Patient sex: M
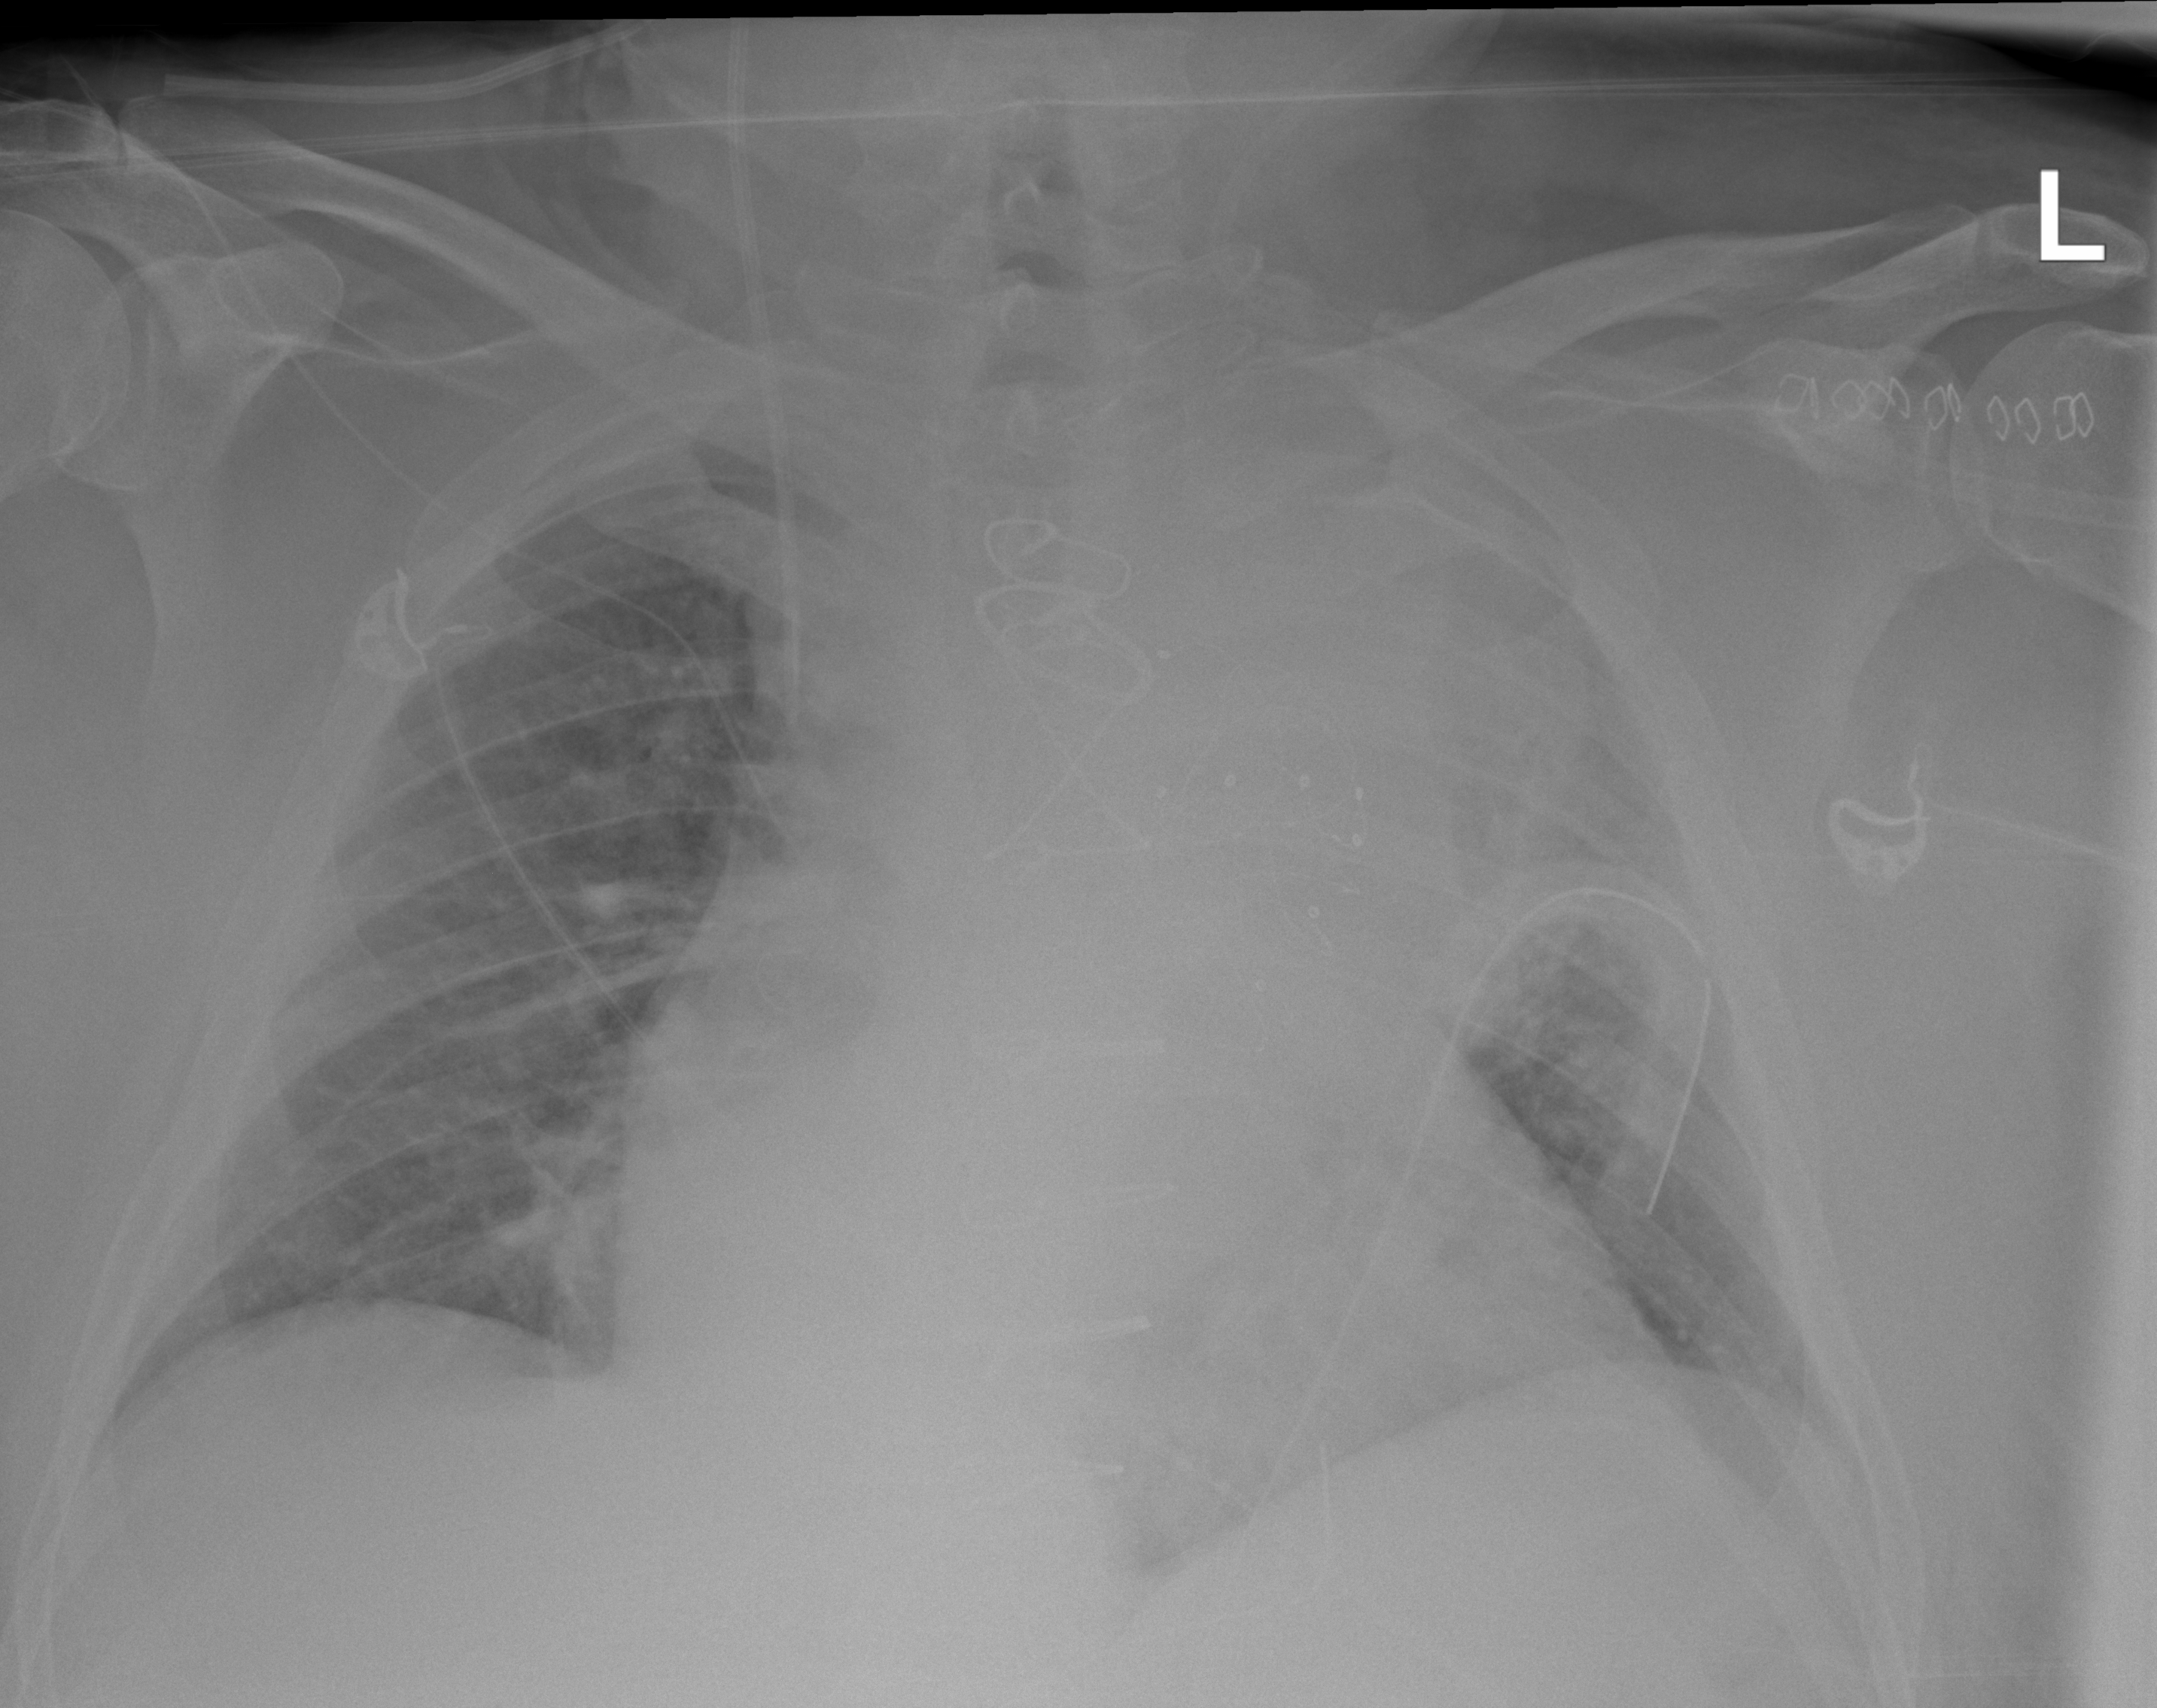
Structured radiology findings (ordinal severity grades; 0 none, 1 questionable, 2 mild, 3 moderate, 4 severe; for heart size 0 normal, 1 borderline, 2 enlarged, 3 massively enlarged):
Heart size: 1
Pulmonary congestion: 2
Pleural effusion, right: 0
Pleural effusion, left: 0
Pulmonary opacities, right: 0
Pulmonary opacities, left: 0
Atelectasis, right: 1
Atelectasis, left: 3